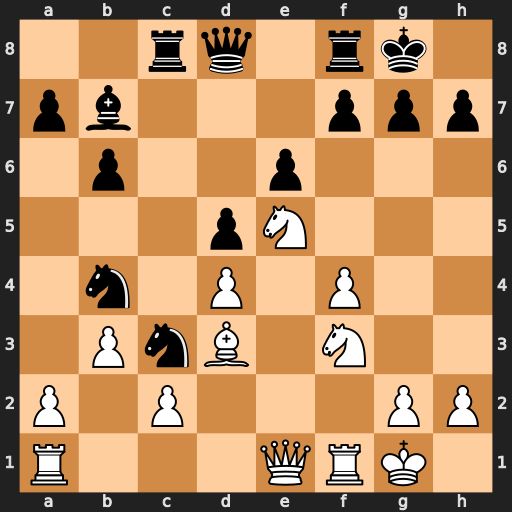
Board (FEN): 2rq1rk1/pb3ppp/1p2p3/3pN3/1n1P1P2/1PnB1N2/P1P3PP/R3QRK1
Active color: w
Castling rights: -
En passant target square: -
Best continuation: Bxh7+ Kxh7 Ng5+ Qxg5 fxg5